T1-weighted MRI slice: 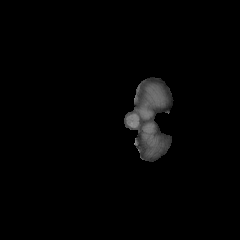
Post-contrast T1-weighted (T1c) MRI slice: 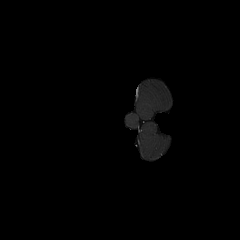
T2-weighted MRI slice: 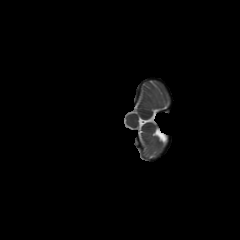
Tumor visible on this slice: no